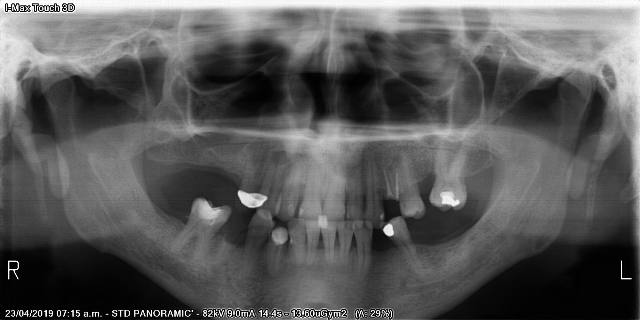
adult